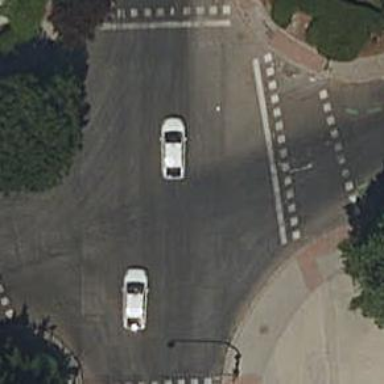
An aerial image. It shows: Road with traffic signals.